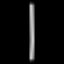
Label: line